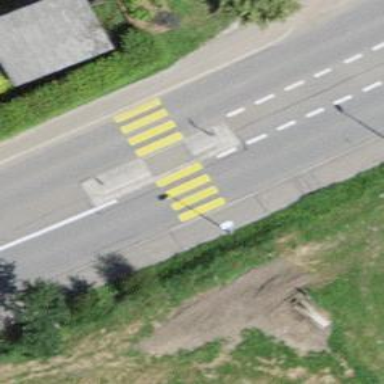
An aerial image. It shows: Crossing on the road.